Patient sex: M
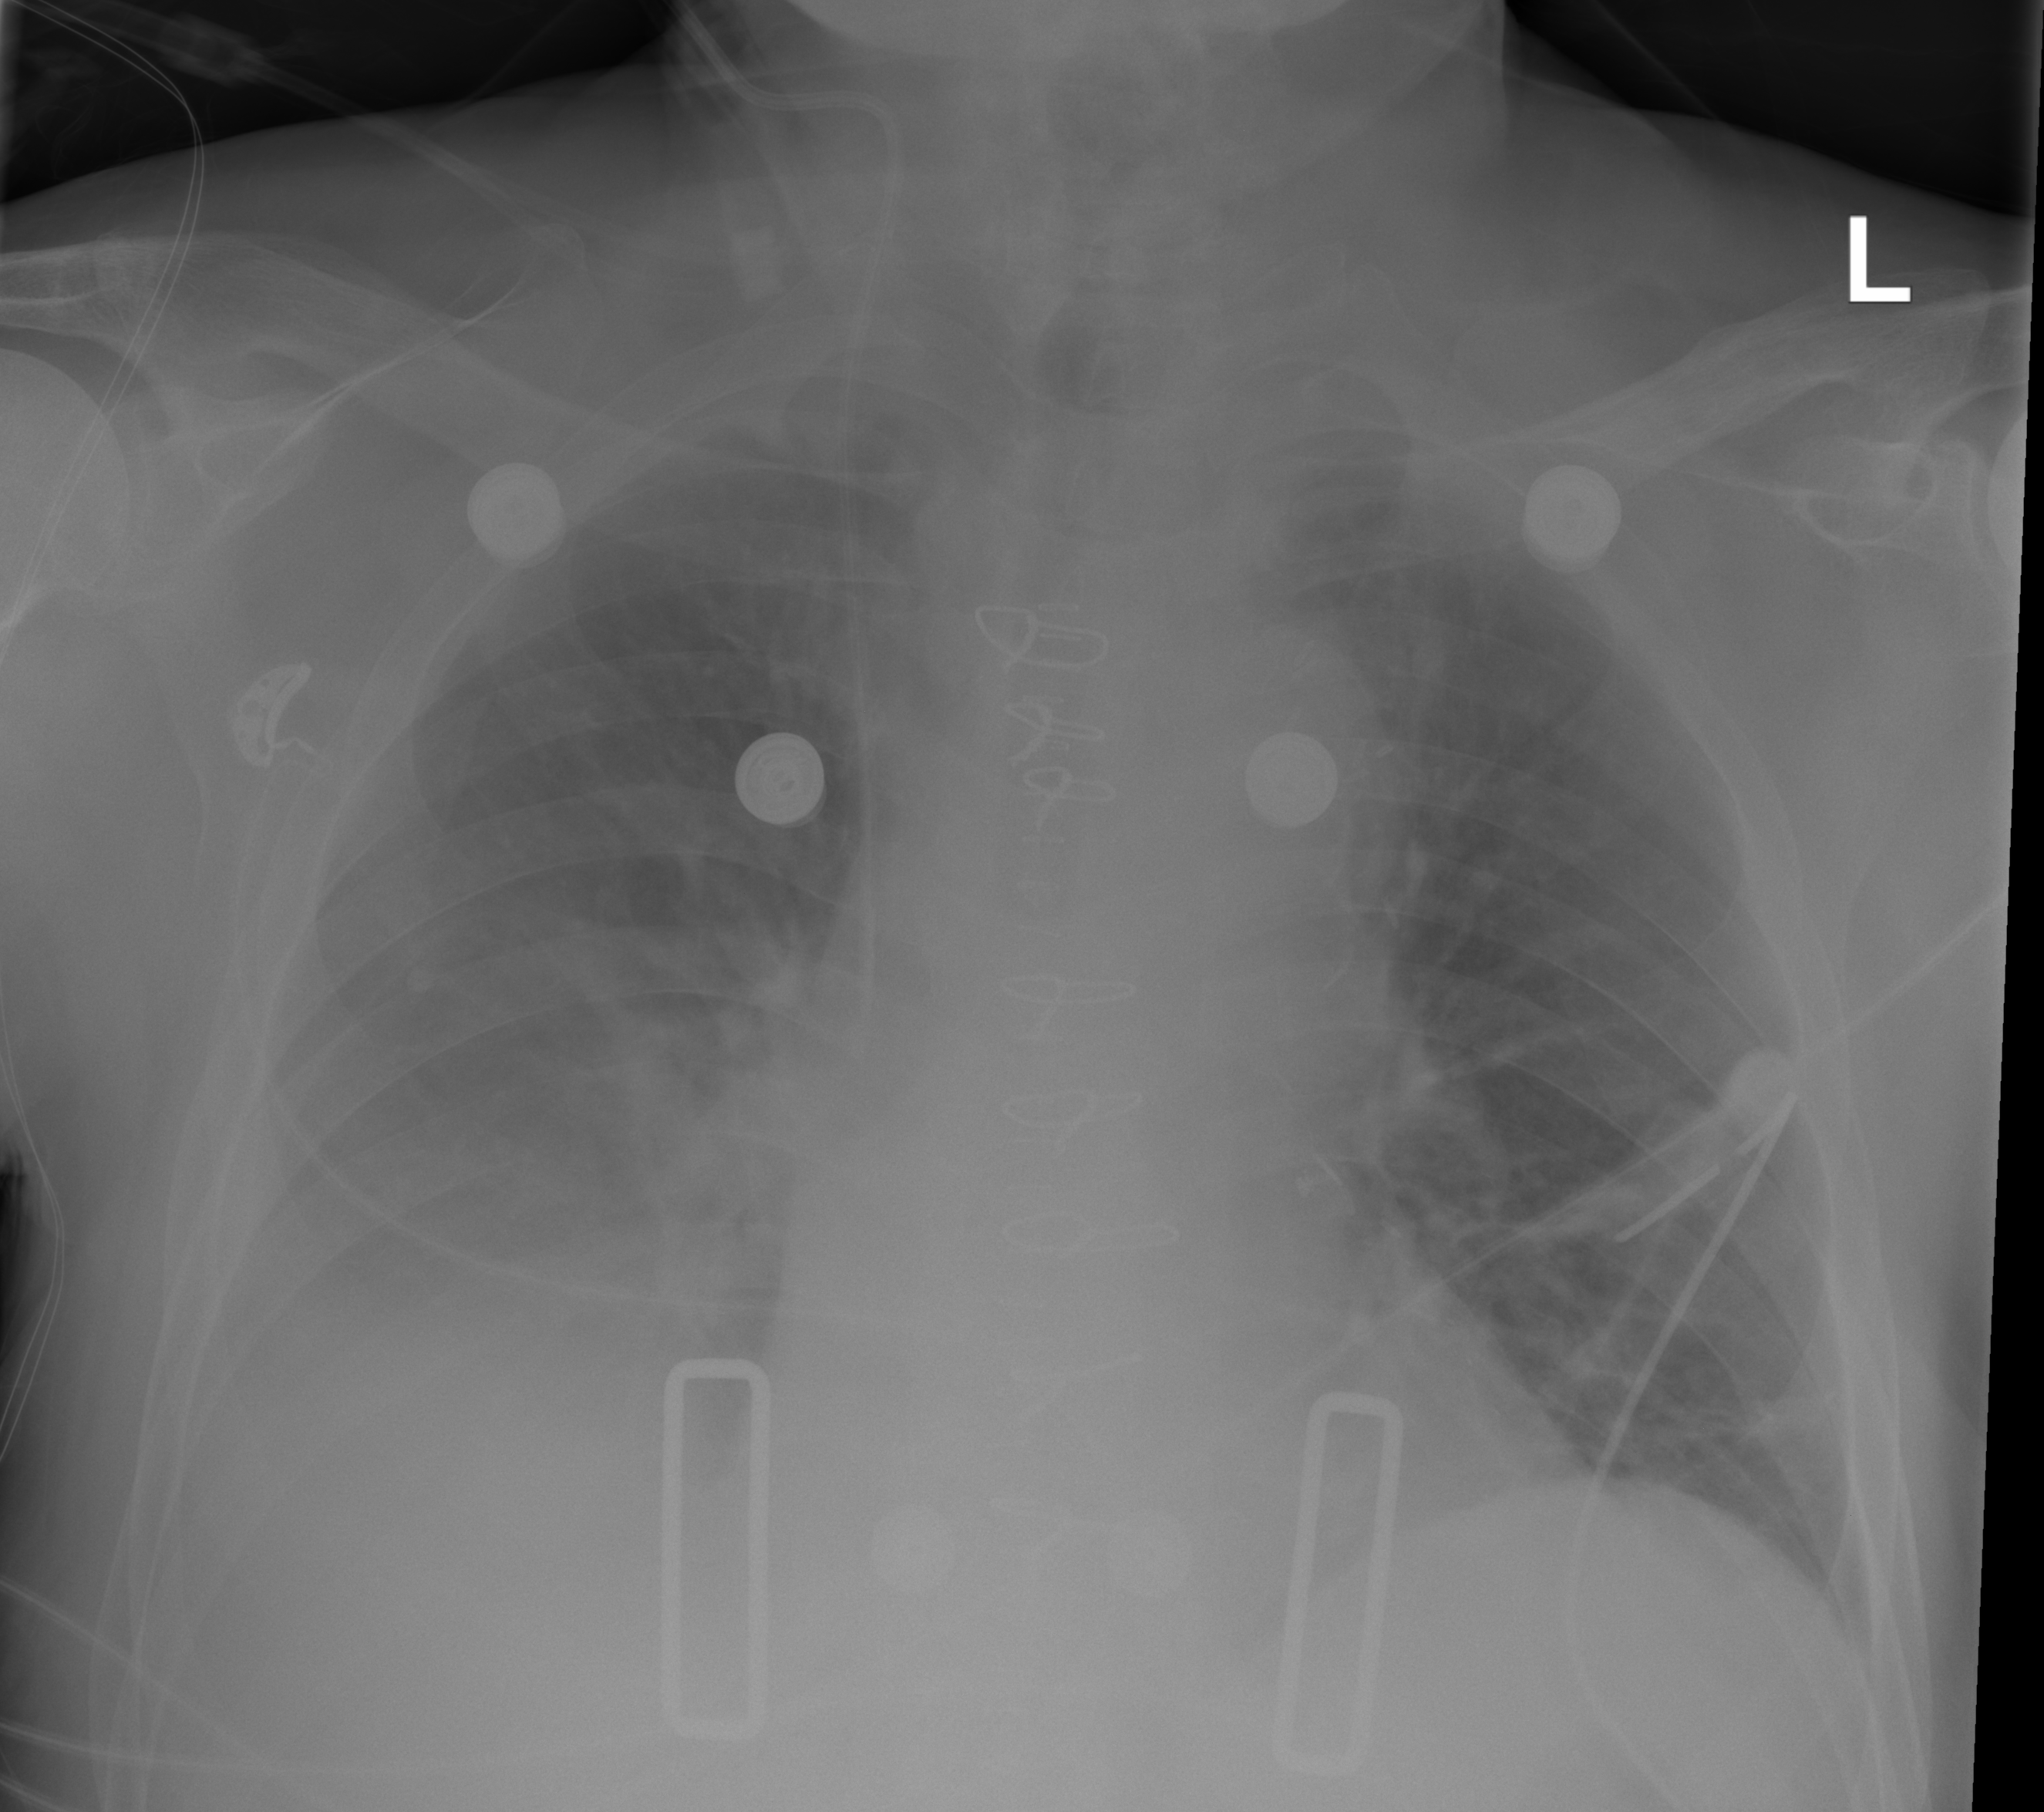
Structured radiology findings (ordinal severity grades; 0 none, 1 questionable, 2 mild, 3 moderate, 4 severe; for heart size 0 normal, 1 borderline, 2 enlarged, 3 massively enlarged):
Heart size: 0
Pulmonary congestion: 0
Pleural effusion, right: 2
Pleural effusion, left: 0
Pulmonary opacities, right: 0
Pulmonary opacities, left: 0
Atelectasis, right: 2
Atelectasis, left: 1